Question: Why I am getting the space after one row and it is moving onto third row, when I write the code to open a CSV file in excel?

I have used the code below.
'''
import csv
with open("self_taught.csv", "w") as csvfile:
spamwriter = csv.writer(csvfile, delimiter=",")
spamwriter.writerow(["one", "two", "three"])
spamwriter.writerow(["four", "five", "six"])
'''
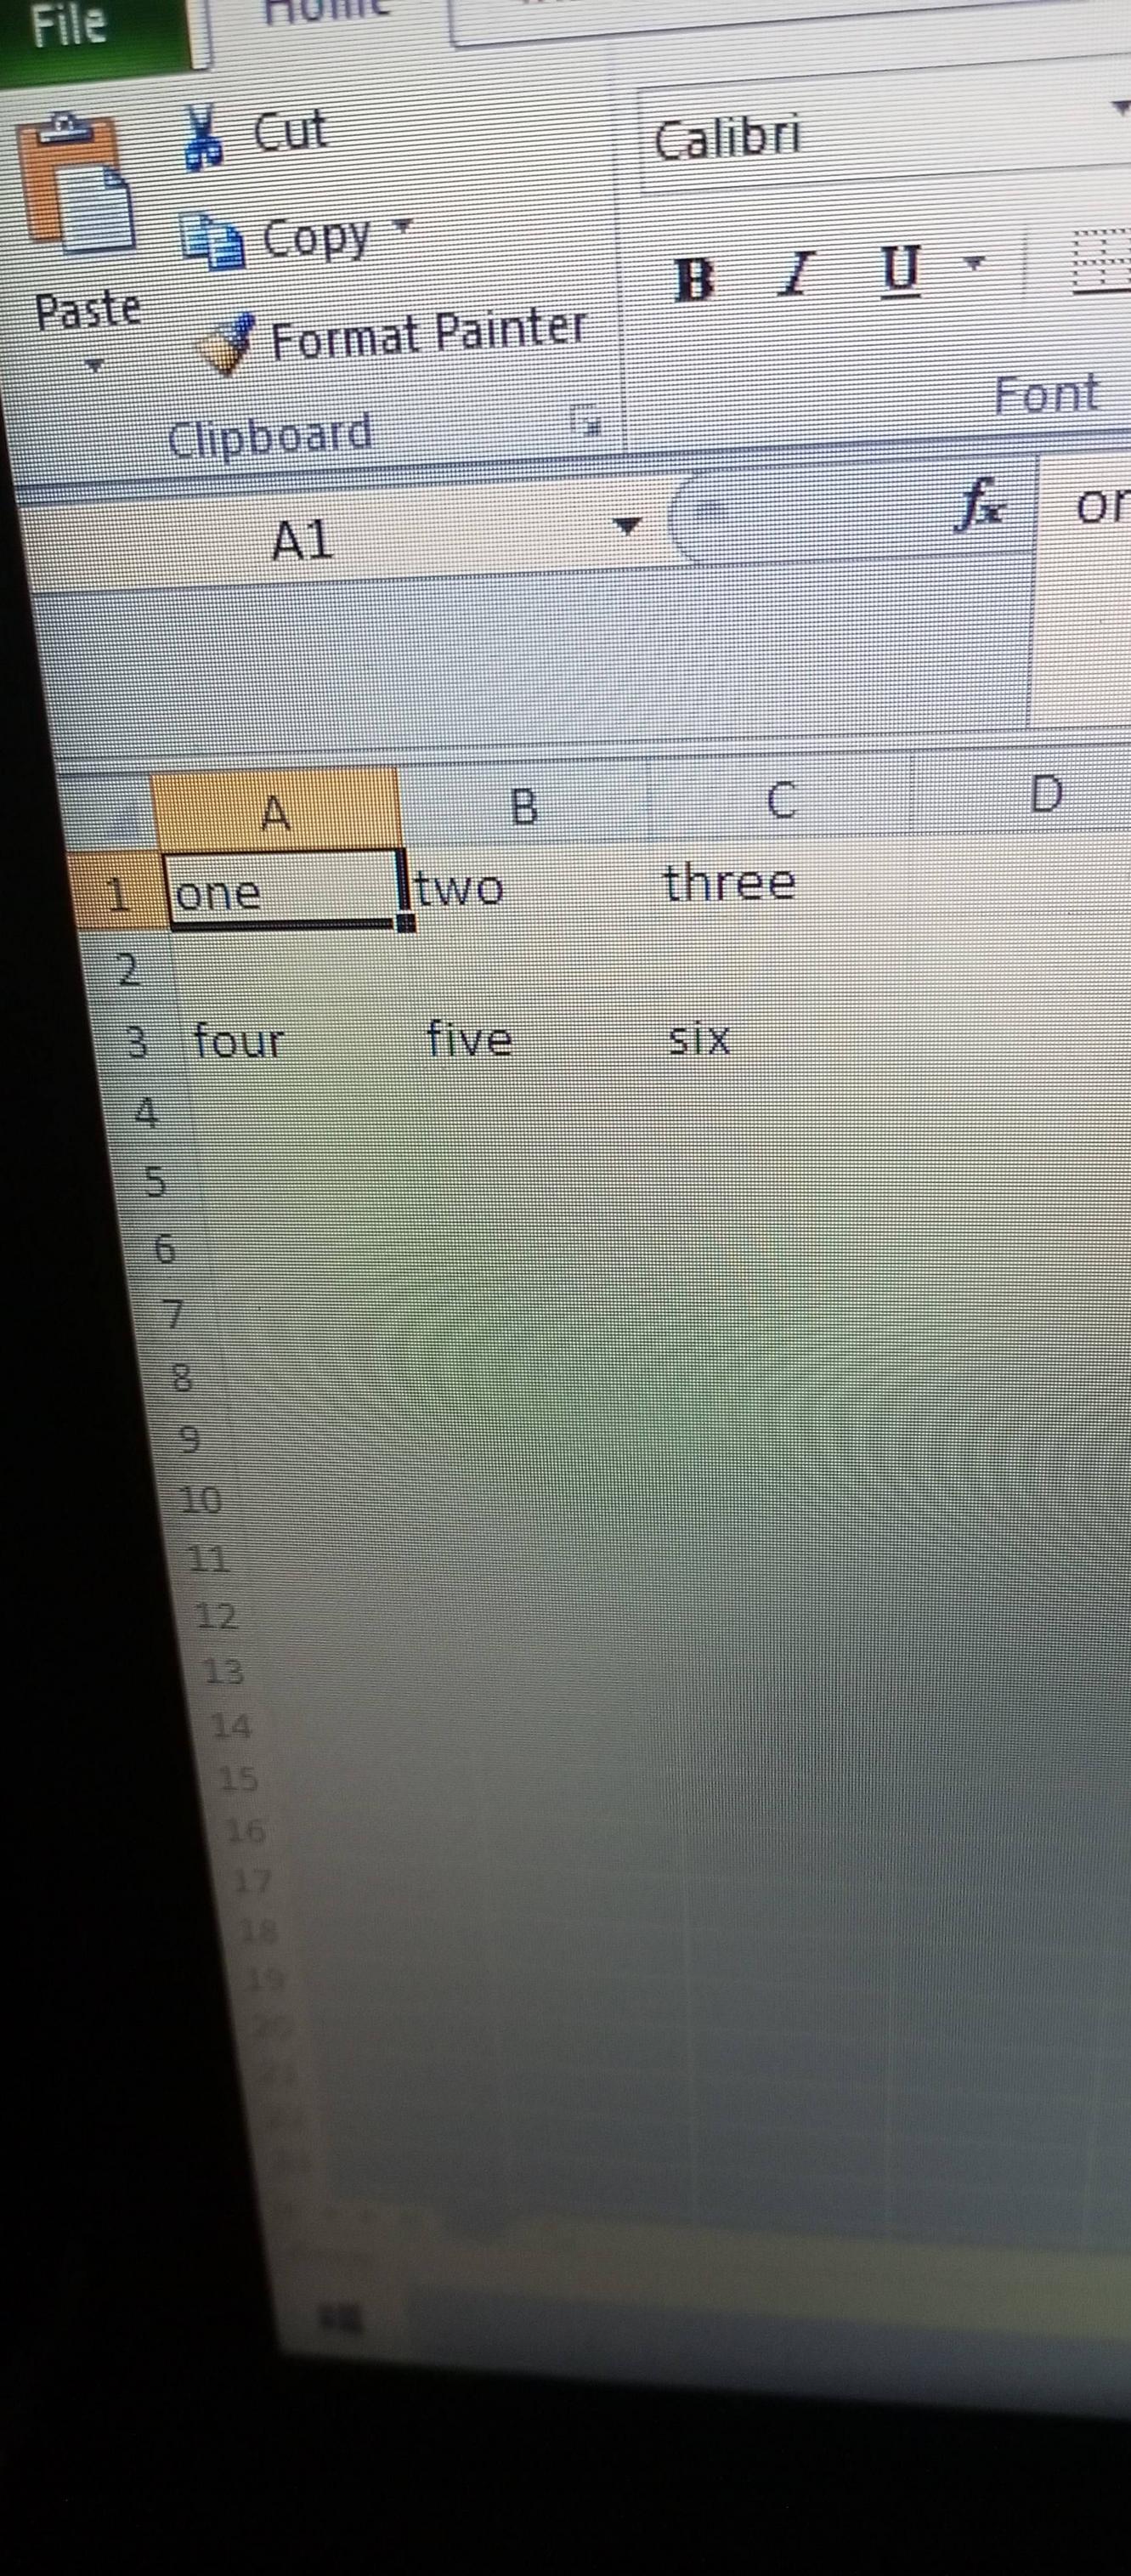
Answer: Use 'newline=""' when open csv by python.
EX:
'''
with open(pathToFile, newline='') as f:
...
'''